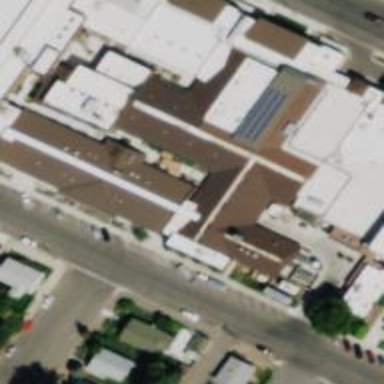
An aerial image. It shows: Clinic.